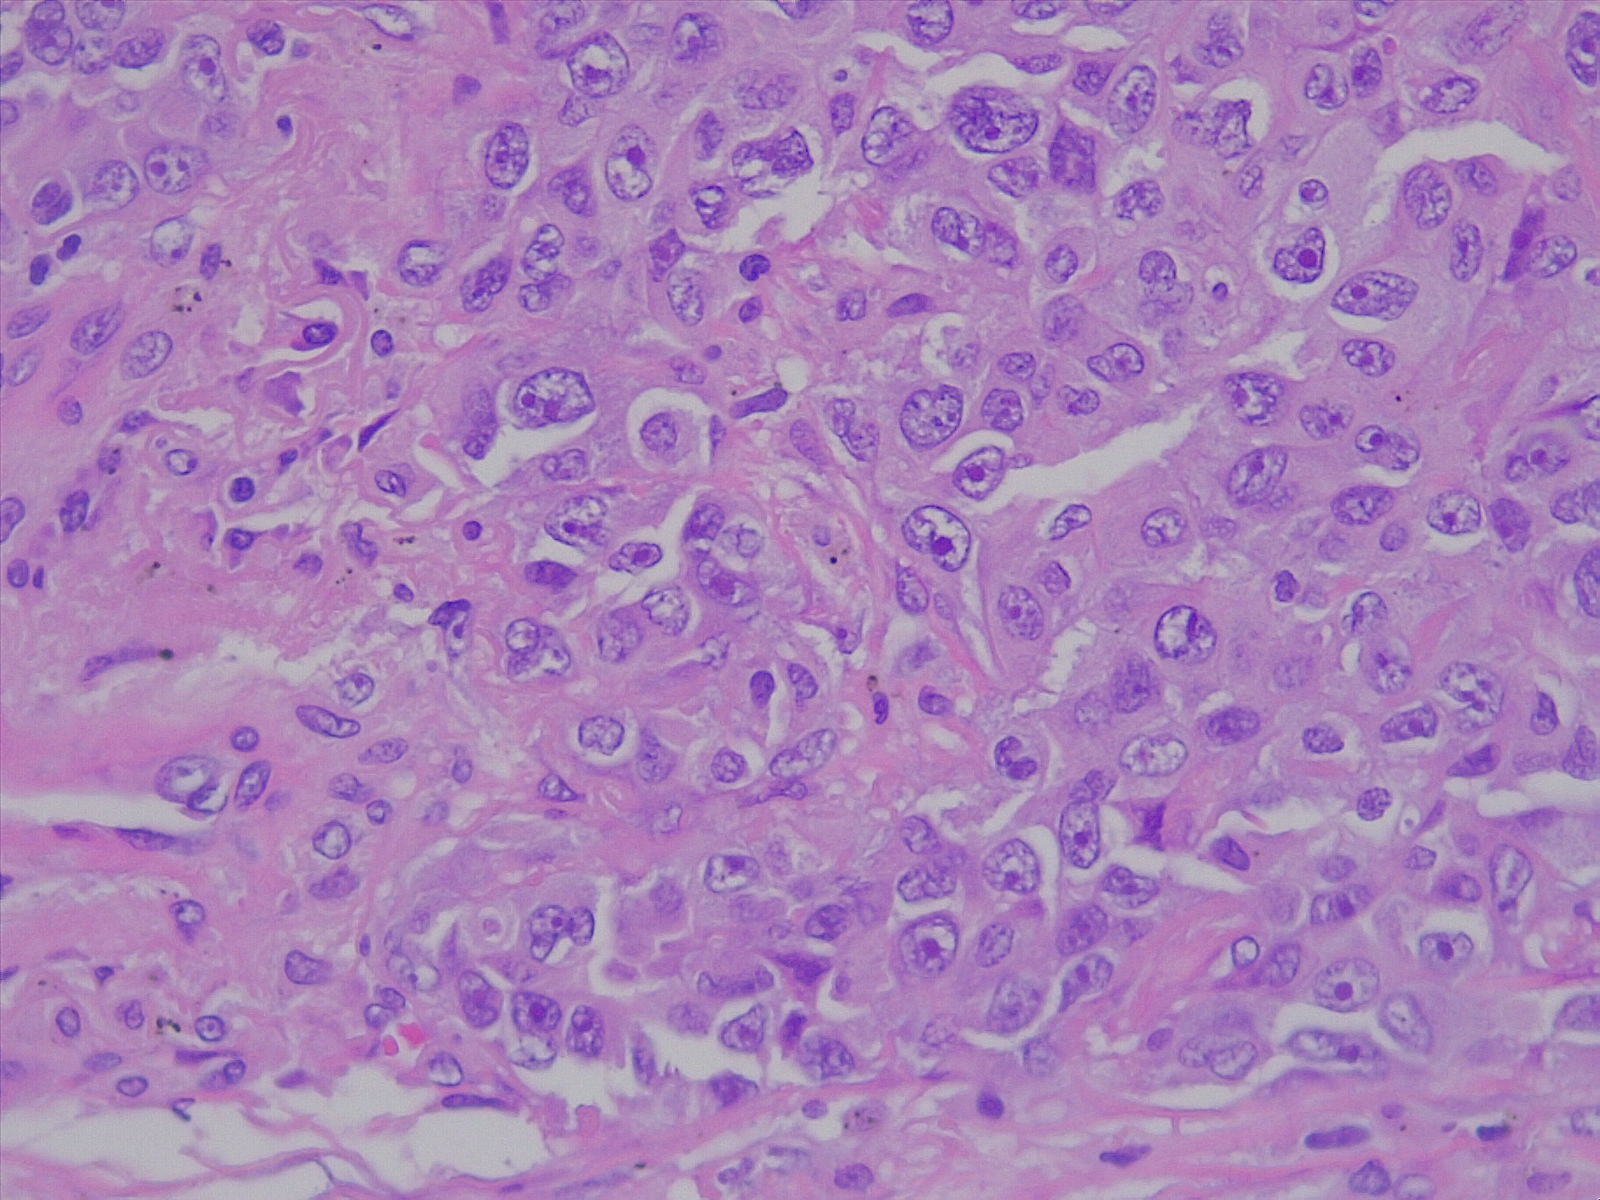
Label: lung adenocarcinoma, poorly differentiated